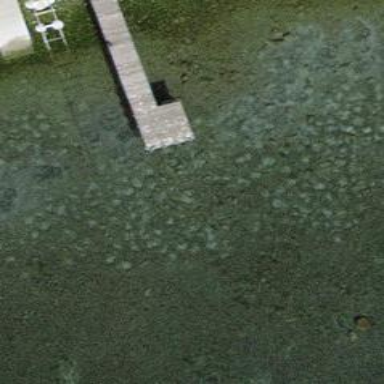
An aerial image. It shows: Man-made pier.